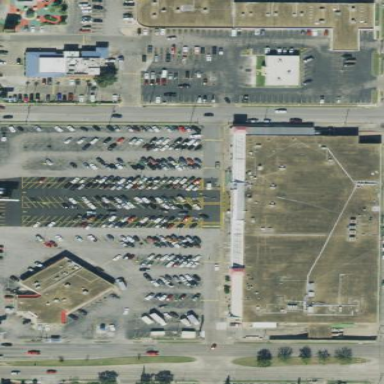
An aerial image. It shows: Supermarket building.